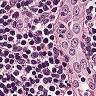
Metastatic tissue present: no